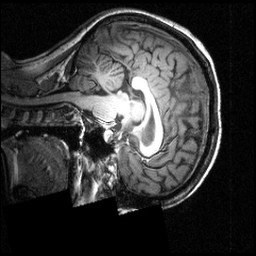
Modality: T1w
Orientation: sagittal
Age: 24
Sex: female
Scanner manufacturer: siemens
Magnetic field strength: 3.951 T
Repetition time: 1.5 s
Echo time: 0.00335 s